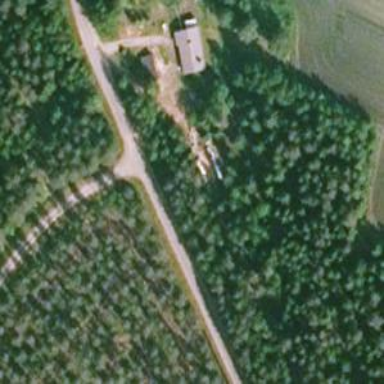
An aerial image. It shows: Unclassified road.